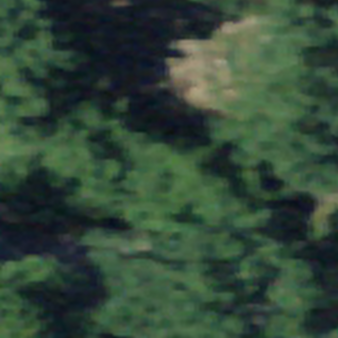
Label: other